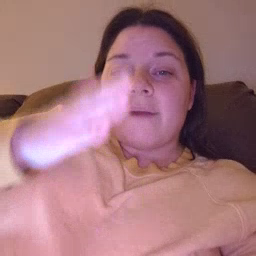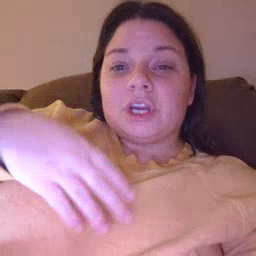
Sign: after